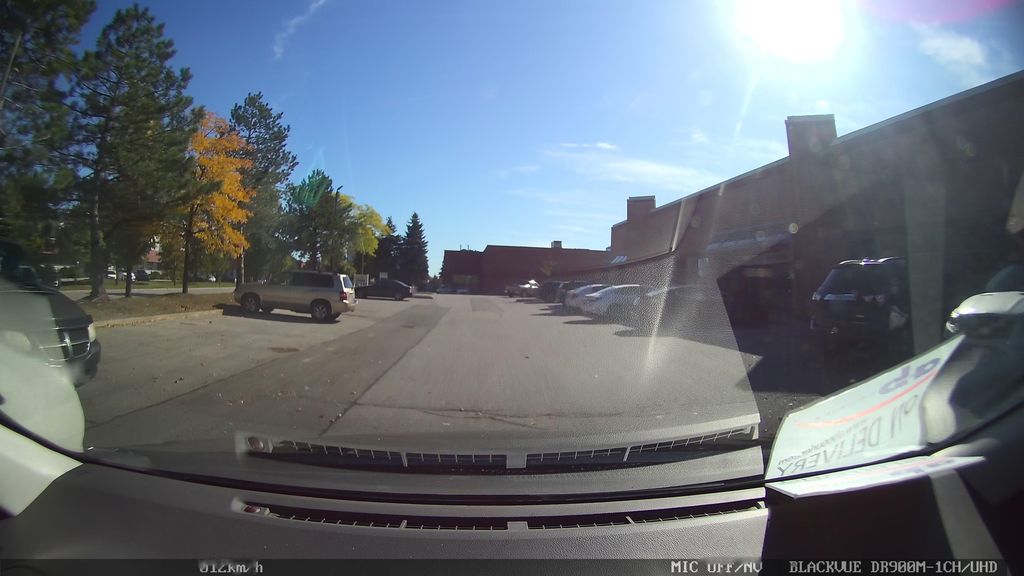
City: toronto